Question: I'm wondering why pygame is somehow rendering half of the text beneath the Rect objects. My end goal is to place the texts on top of the Rects, the color is not going to remain red, it's just there for debugging (It's white originally). I couldn't solve it on my own so I'm seeking help.
here is the current screen:

the code for drawing the line and rect objects:
'''
def draw(self, height, width):
self._screen.fill((255,255,255))
square_size = self.SCREEN_SIZE/9
#draw lines
for i in range(self.rows+1):
thick = 4 if i % 3 == 0 else 1
offset = i * square_size
pygame.draw.line(self._screen, self.BLACK, (0, offset), (width, offset), width=thick)
pygame.draw.line(self._screen, self.BLACK, (offset, 0), (offset, height), width=thick)
for i in range(self.rows):
for j in range(self.cols):
self._board.init_square(motherboard[i][j], i, j)
pygame.draw.rect(self._screen, (250,0,0), (i*square_size+3, j*square_size+3, square_size-4, square_size-4))
# if self._board.board[i][j].value != 0:
self.display_numbers(self._board.board[i][j].value, ((j*square_size), (i*square_size)+20))
'''
and the 'display_numbers()' function:
'''
def display_numbers(self, value, position):
# print(position)
f_img = self._font.render(str(value), True, (0, 0, 0))
self._screen.blit(f_img, position)
# print(f"took {time.time()-t0} seconds to create font")
'''
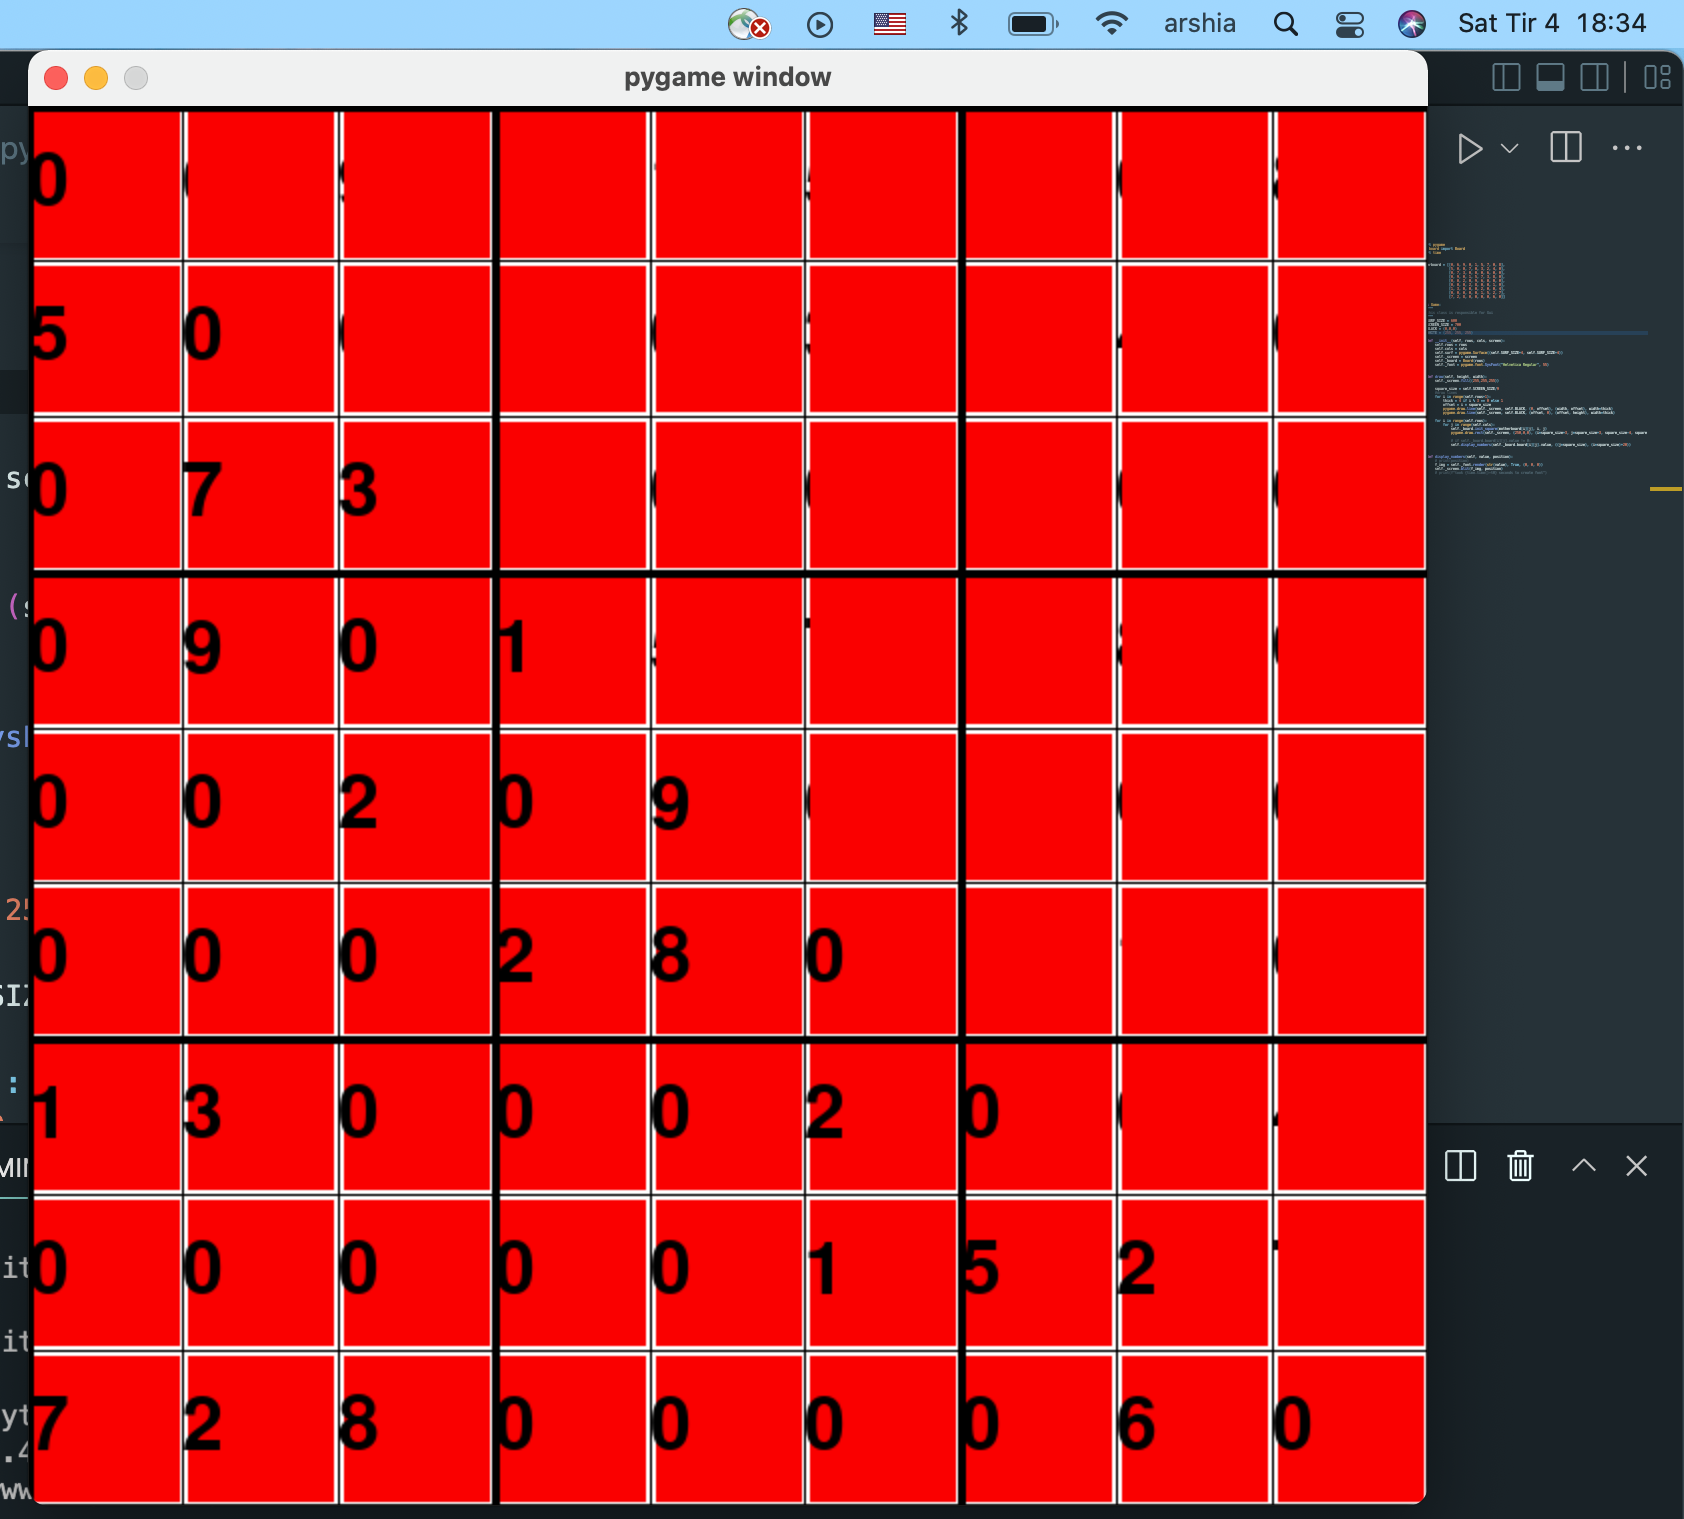
Answer: You got 'i' and 'j' mixed up. When drawing the rectangles, 'i' is the column and 'j' is the row '(i*square_size+3, j*square_size+3, ...)'. However, when drawing the text, 'j' is used for the columns and 'i' for the rows ('((j*square_size), (i*square_size)+20)'). Swap 'i' and 'j' when drawing the rectangle:
'pygame.draw.rect(self._screen, (250,0,0), (i*square_size+3, j*square_size+3, square_size-4, square_size-4))'
'''
pygame.draw.rect(self._screen, (250,0,0), (j*square_size+3, i*square_size+3, square_size-4, square_size-4))
'''
Note that if you swap 'i' and 'j', the drawing order will be changed and some rectangles will be drawn over the previously drawn text. e.
g. For a 2x2 grid, the rectangles are drawn in the order , but the text is drawn in the order . So at the text is covered by the rectangle because the rectangle is drawn later.